Field crop: tomato
Growth stage: 1
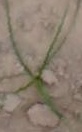
Species: cyperus